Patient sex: M
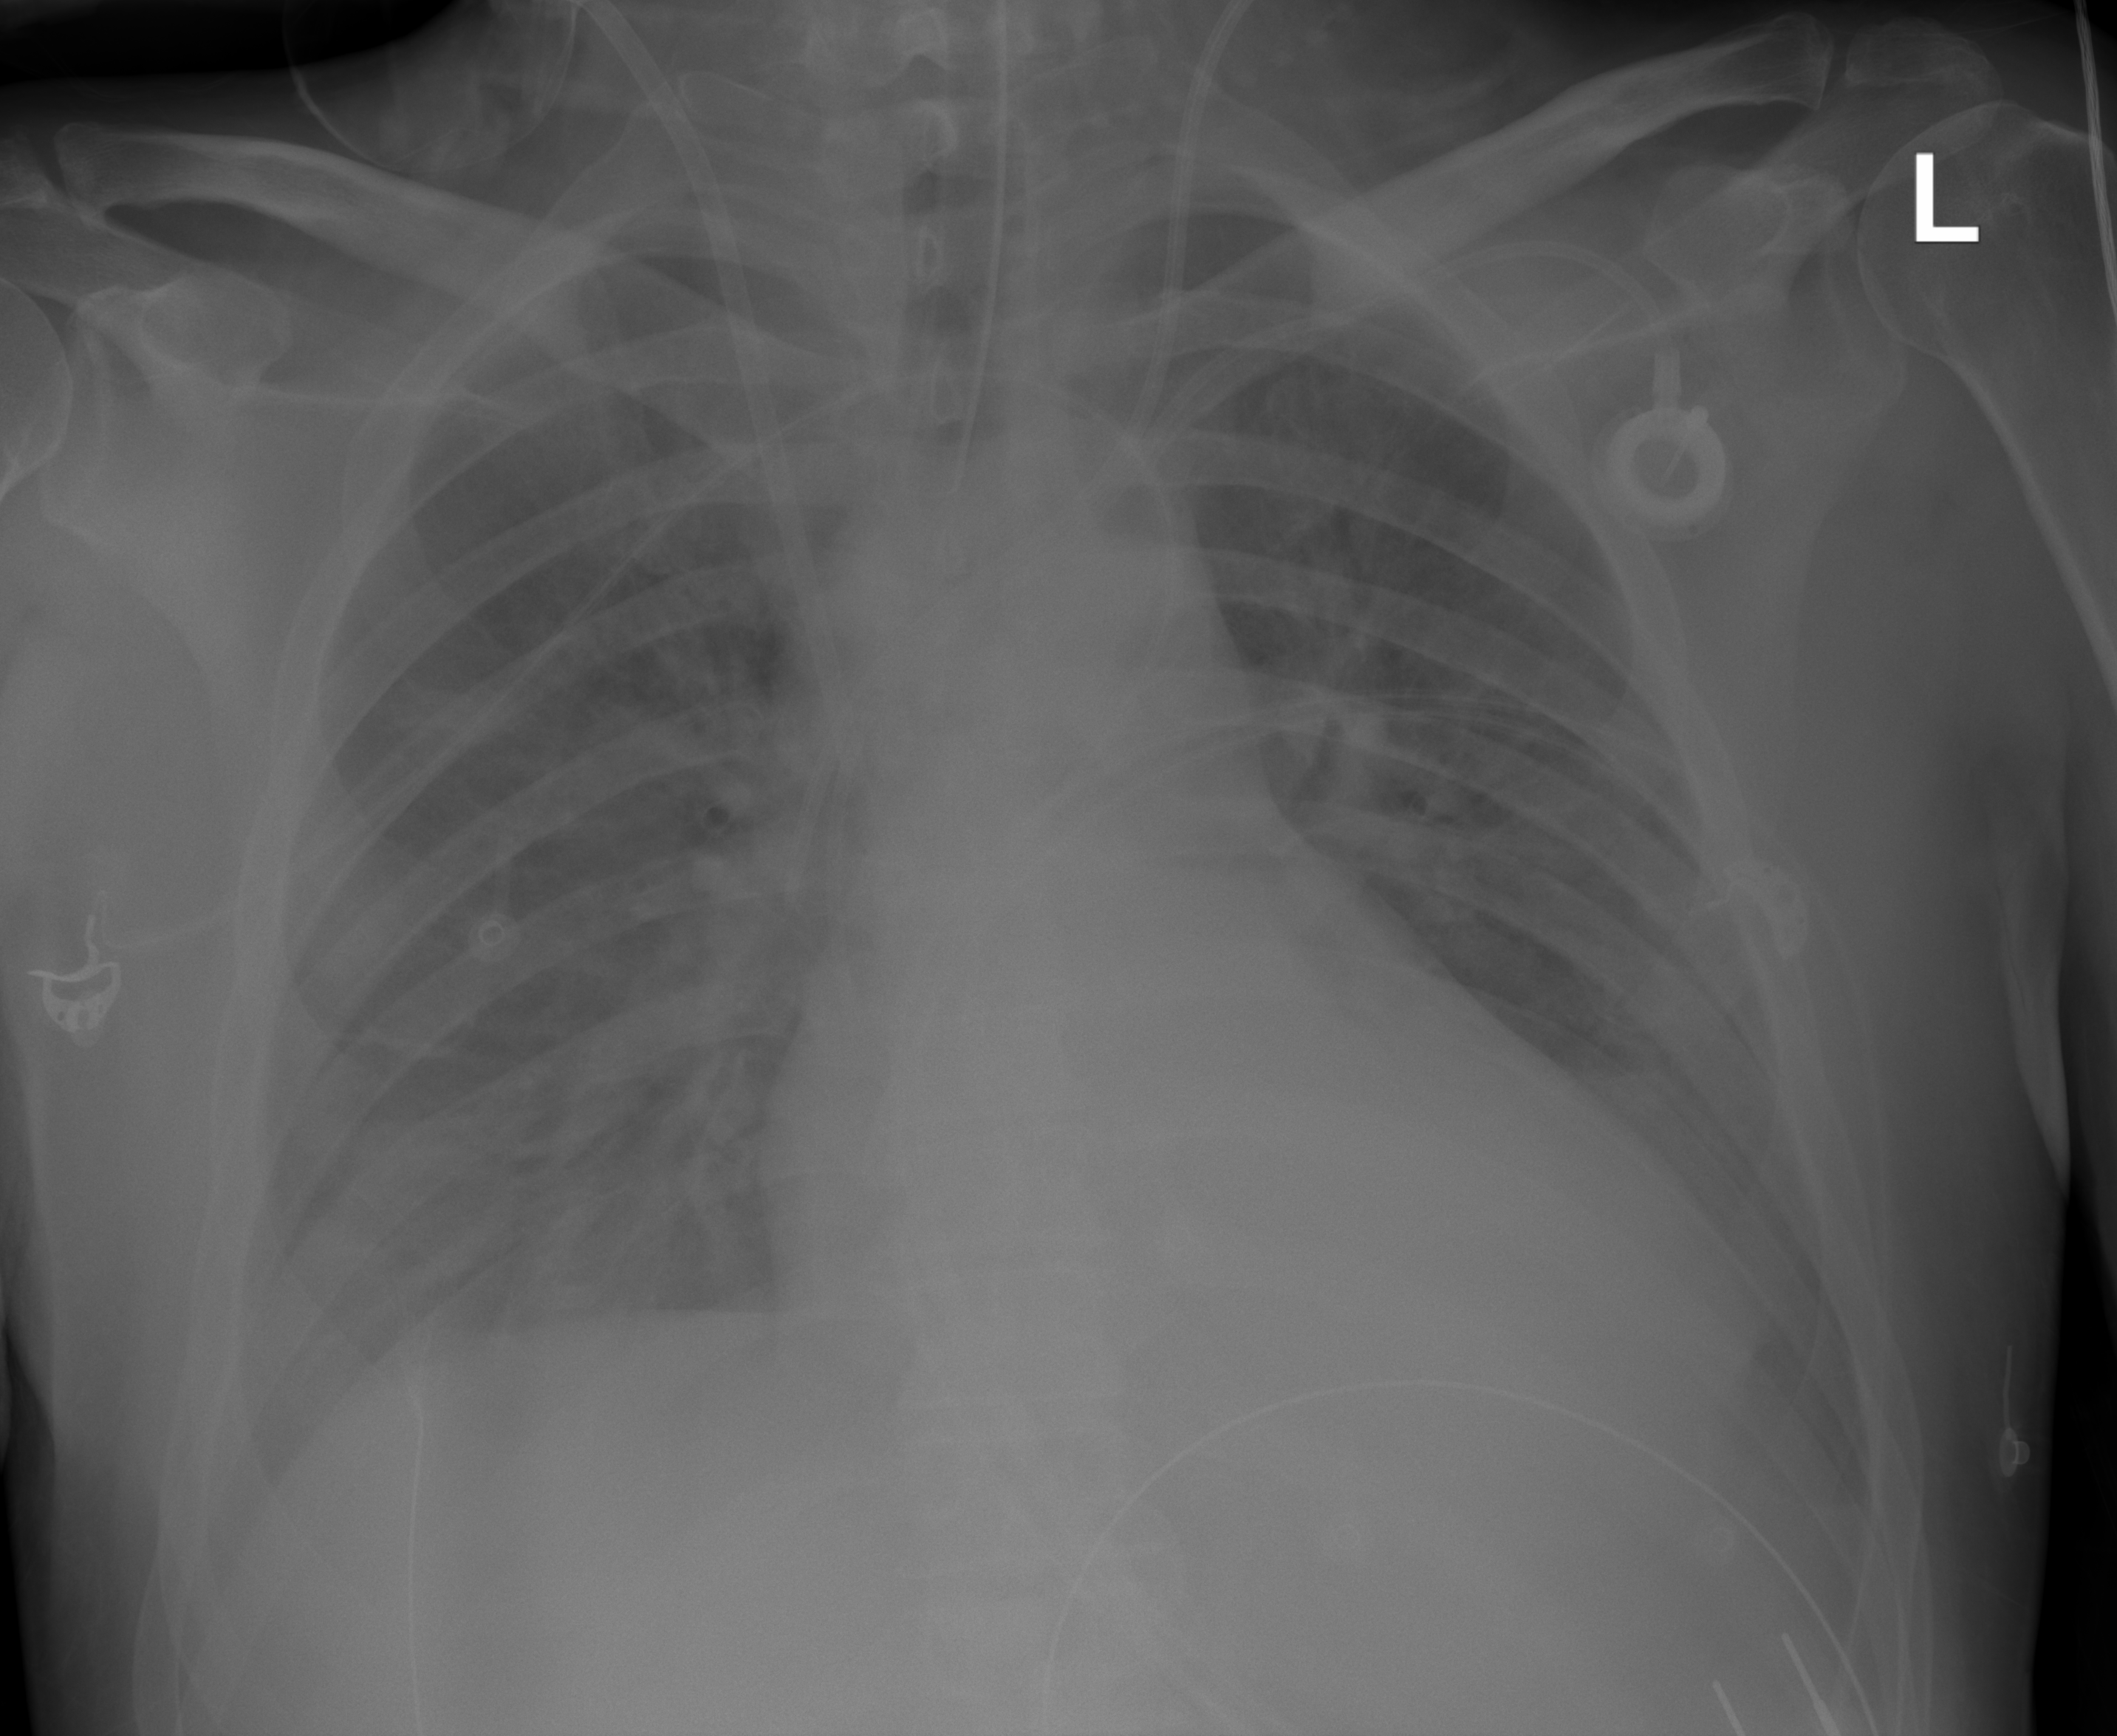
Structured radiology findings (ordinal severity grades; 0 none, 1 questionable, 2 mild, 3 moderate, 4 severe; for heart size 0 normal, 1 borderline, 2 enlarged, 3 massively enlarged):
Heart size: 1
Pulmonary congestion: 2
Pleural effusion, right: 2
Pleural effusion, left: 2
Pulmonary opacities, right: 0
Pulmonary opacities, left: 0
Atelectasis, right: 2
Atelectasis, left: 2